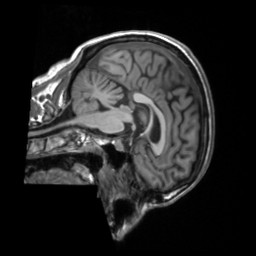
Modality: T1w
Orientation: sagittal
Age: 52
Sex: female
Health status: ill
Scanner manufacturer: siemens
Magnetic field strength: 3 T
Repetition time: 2.3 s
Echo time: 0.00201 s